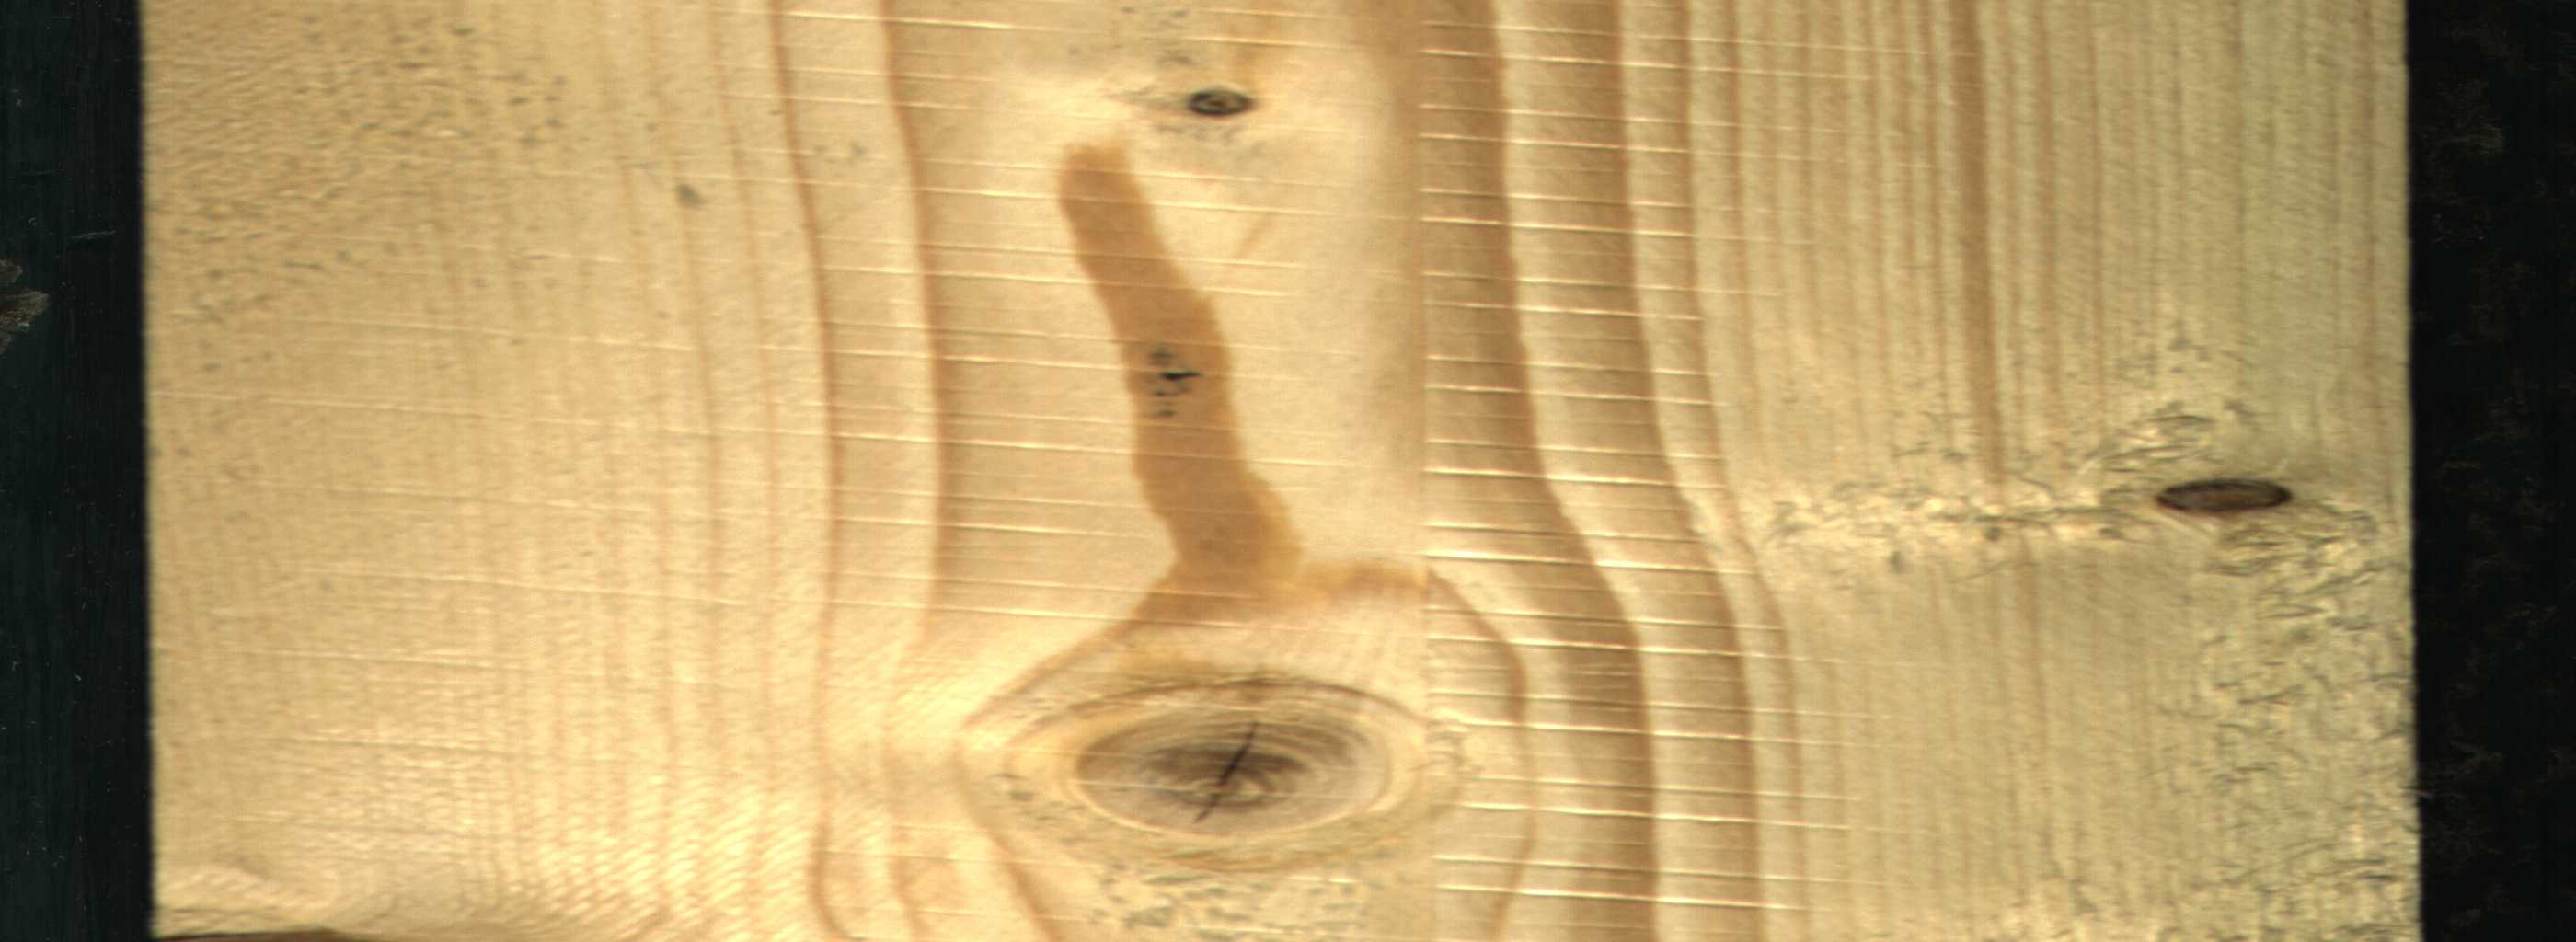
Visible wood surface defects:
knot_with_crack
Dead_Knot
Dead_Knot
Dead_Knot